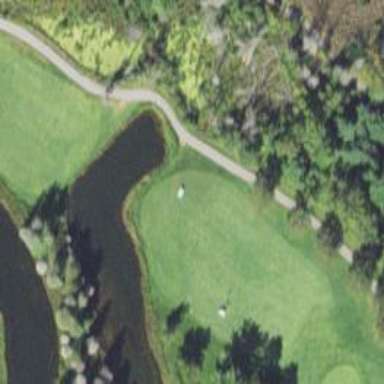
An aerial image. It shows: Path designated for golf carts.